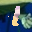
Label: 1